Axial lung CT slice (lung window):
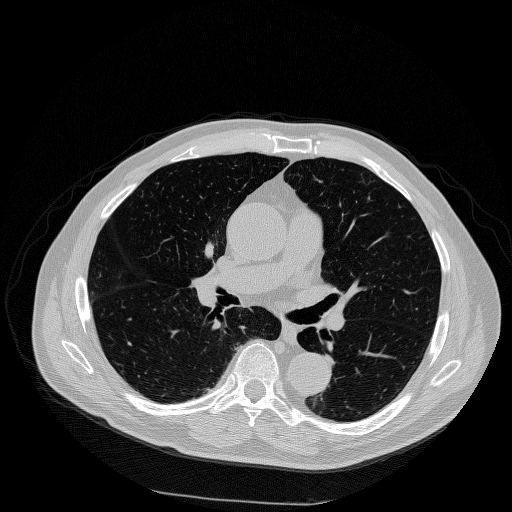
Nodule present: no